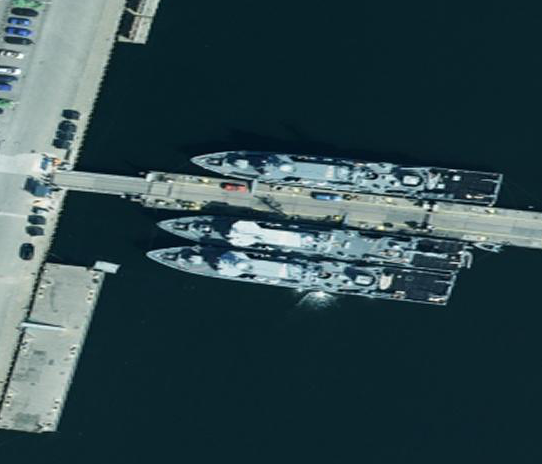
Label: combat